Interaction volume radius: 10 \u00c5
Interaction volume height: 20 \u00c5
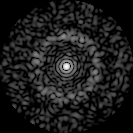
Disorder parameter: 0.8352